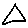
Label: triangle